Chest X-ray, AP view. Patient: 57 years old, sex M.
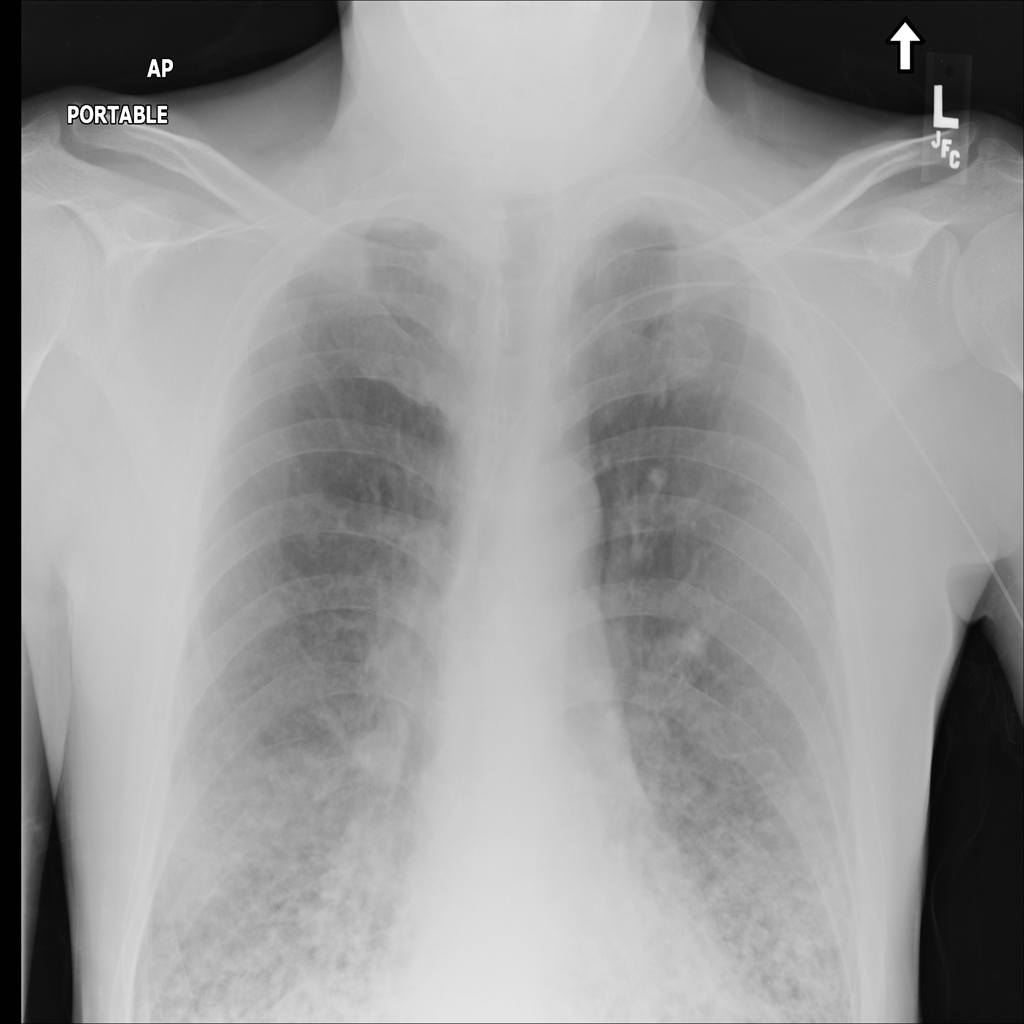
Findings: Fibrosis, Nodule, Pleural_Thickening